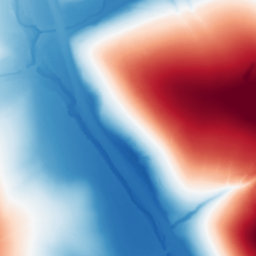
Category: trend_removal
Decomposition family: polynomial
Decomposition parameters: degree: 2
Upsampling method: quartic
Upsampling parameters: scale: 2
Upsampling scale: 2